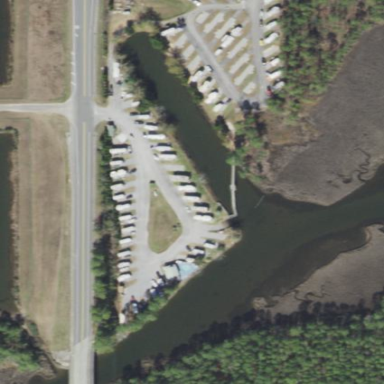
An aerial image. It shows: Caravan site for tourism.